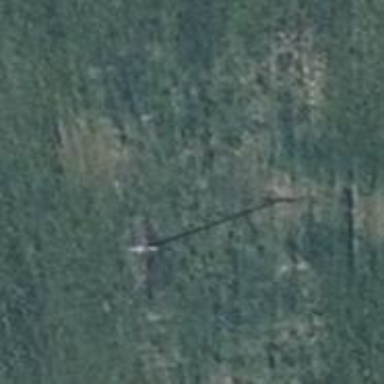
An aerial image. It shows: Power pole.